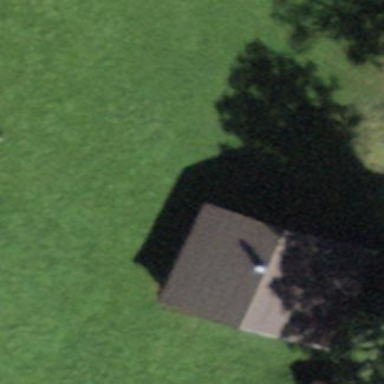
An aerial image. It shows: Farm building.